Interaction volume radius: 10 \u00c5
Interaction volume height: 30 \u00c5
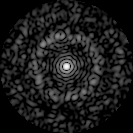
Disorder parameter: 0.8349